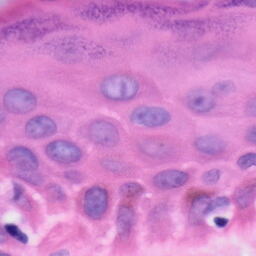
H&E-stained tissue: Skin